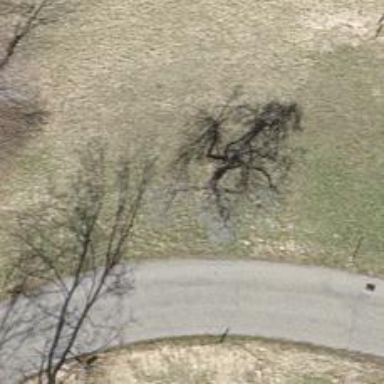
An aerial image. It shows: Urban tree adds touch of nature to the surroundings.